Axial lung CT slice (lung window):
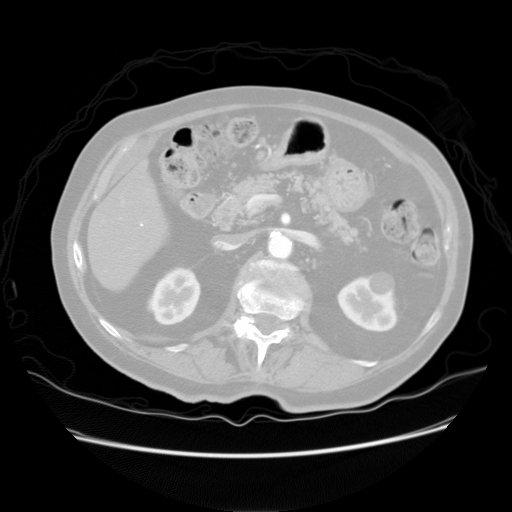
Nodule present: no